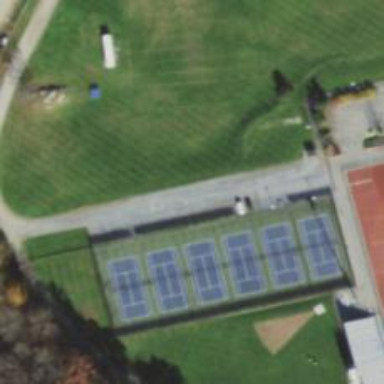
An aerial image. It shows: Tennis court on the leisure land pitch.